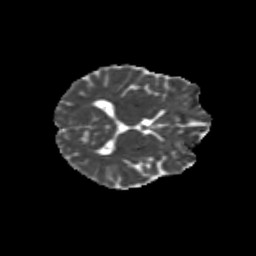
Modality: MD
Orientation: axial
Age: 14
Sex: male
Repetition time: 9.512 s
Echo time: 0.089 s